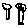
Label: tree